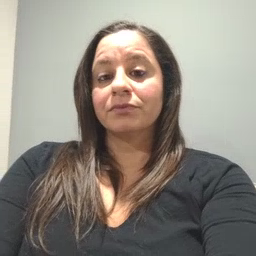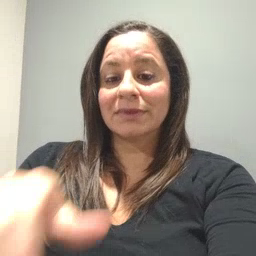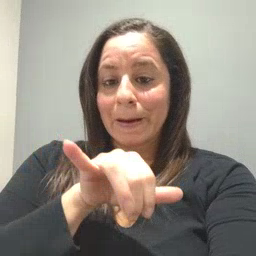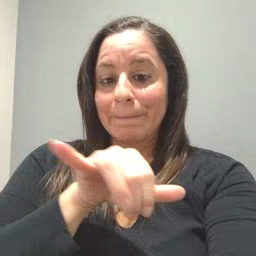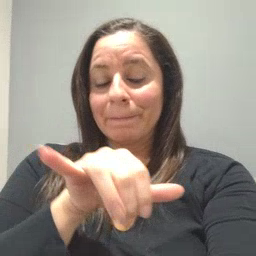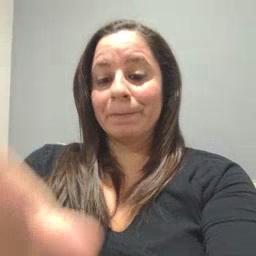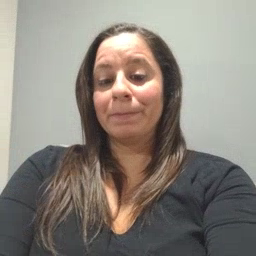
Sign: same